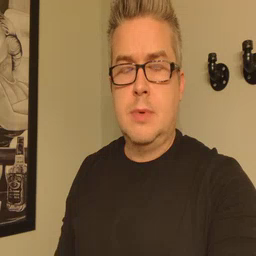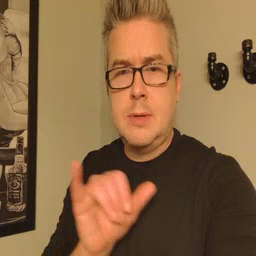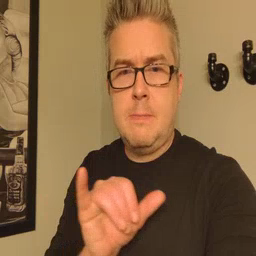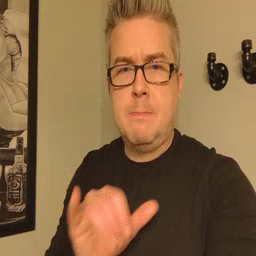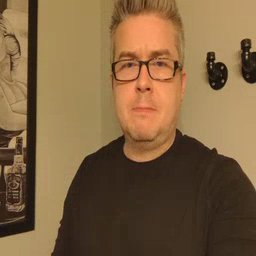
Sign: same